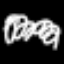
Label: squiggle